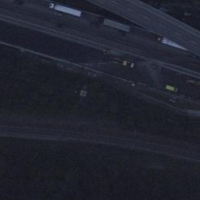
EUNIS habitat code: 57
Species observed at this site:
Chamaenerion angustifolium